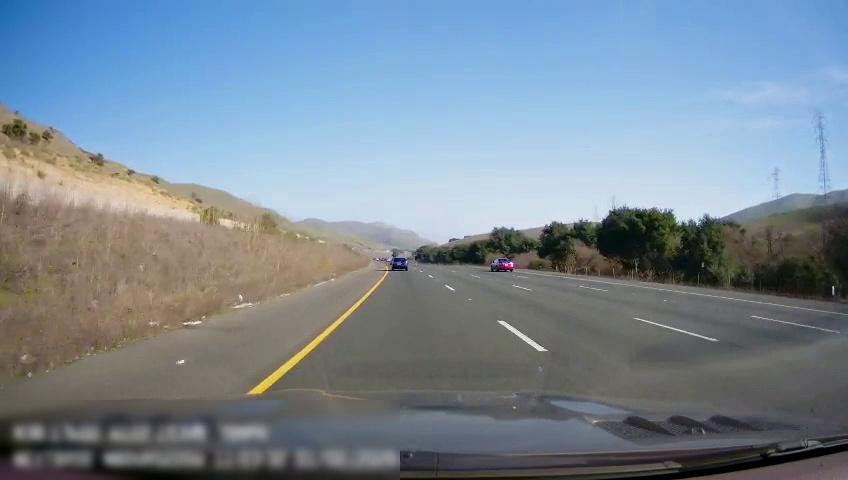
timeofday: Day
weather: Sunny
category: Drivable Space
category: Vehicles | Car
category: Vehicles | Car
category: Lanes | Alternate Lane
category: Lanes | Alternate Lane
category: Lanes | Alternate Lane
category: Lanes | Current Lane
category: Lanes | Alternate Lane